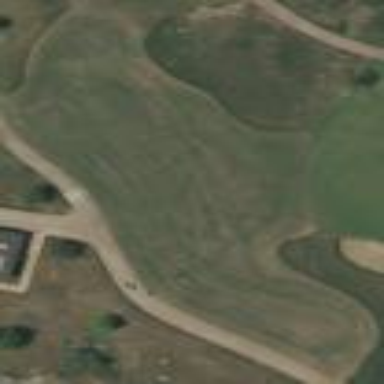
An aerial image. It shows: Grass area designated as golf tee.